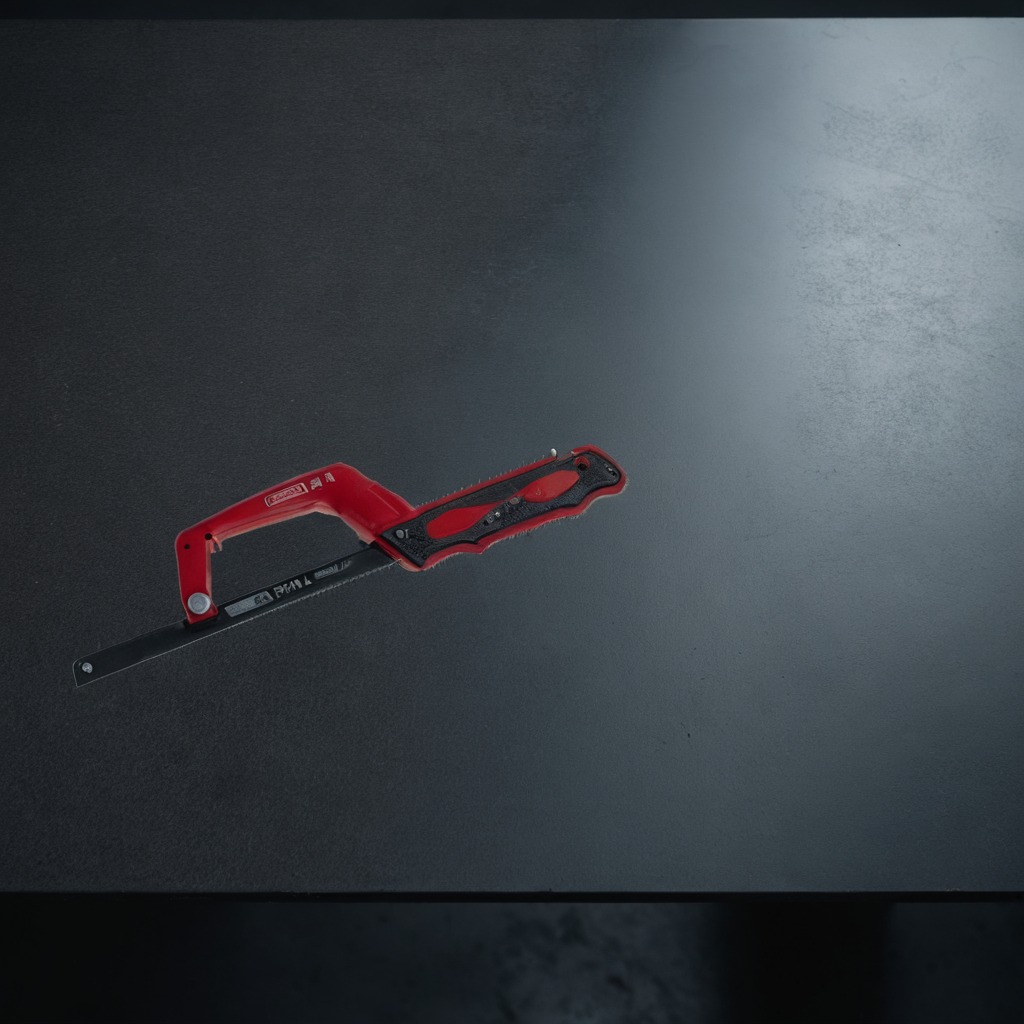
A metal saw lies on a clean granite table inside a workshop at night.